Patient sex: M
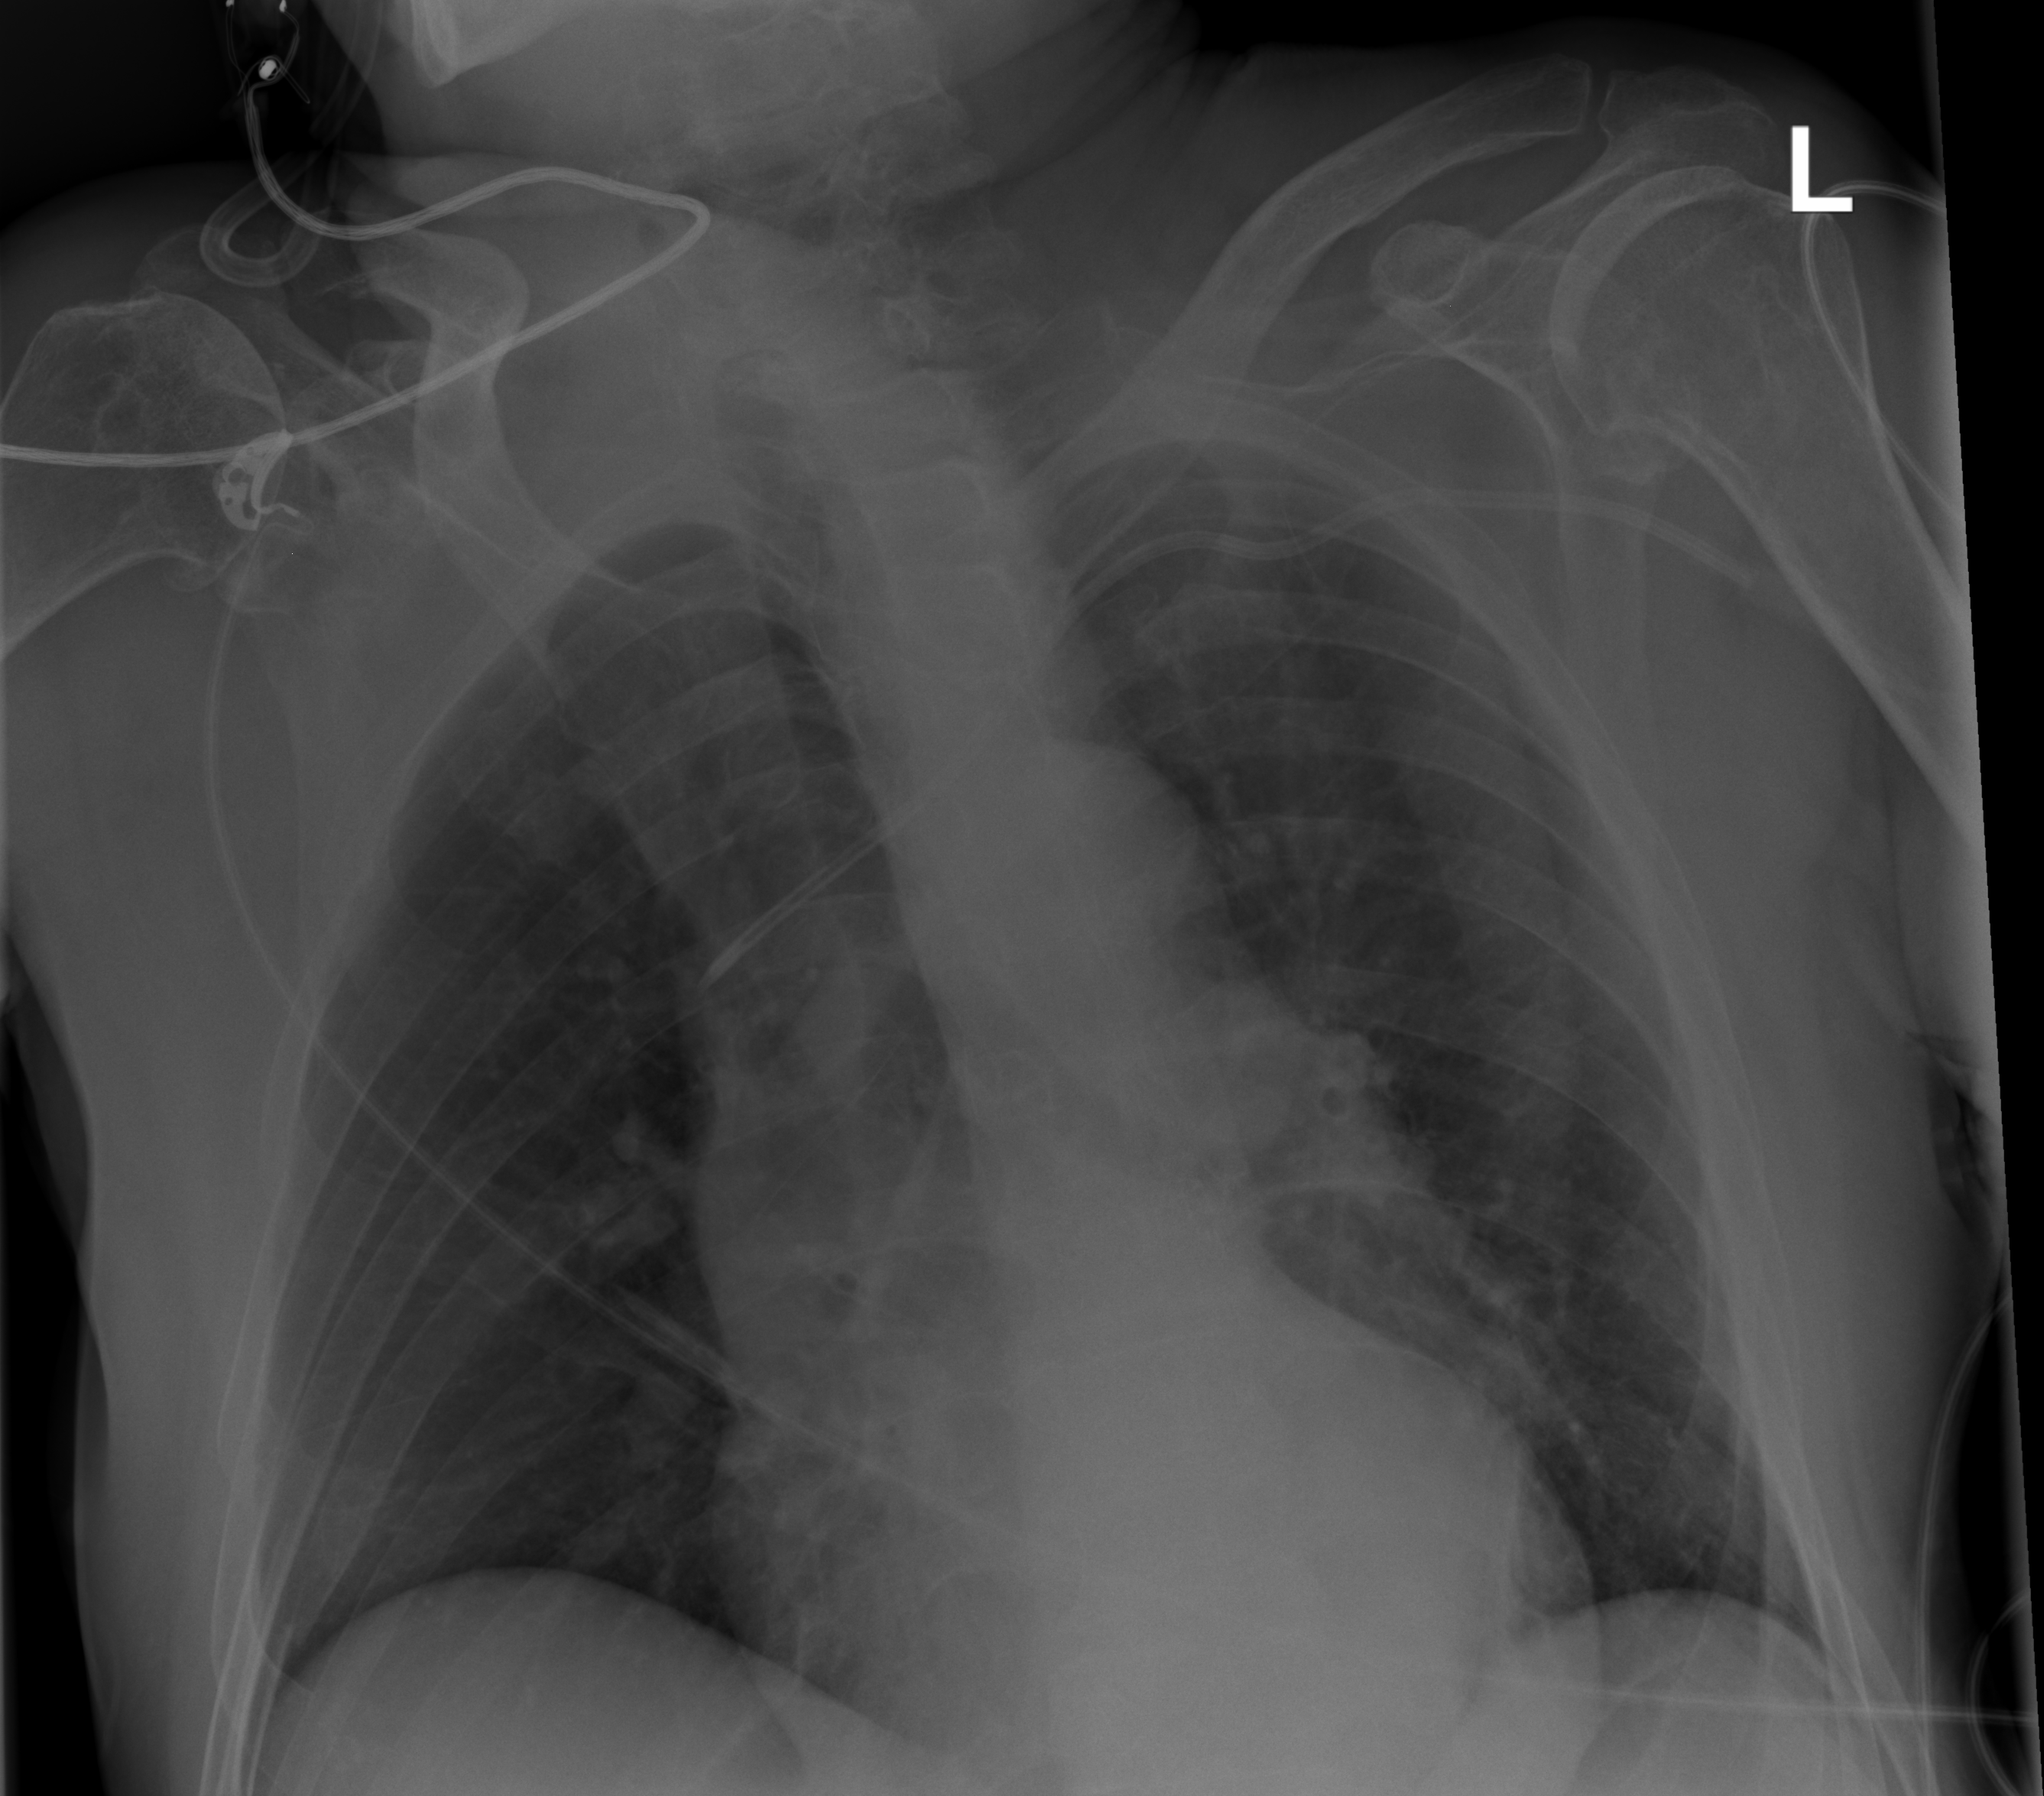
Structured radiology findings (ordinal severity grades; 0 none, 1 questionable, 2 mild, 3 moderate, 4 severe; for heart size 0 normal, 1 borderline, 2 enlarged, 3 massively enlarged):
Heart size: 0
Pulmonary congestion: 0
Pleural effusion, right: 0
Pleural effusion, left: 0
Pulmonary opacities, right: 0
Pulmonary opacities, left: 0
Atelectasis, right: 2
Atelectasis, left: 0